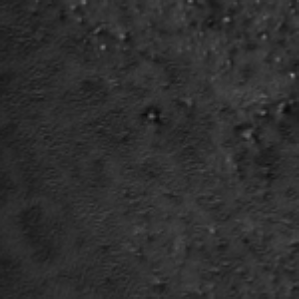
Label: frost